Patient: sex M, age 38
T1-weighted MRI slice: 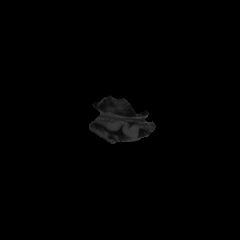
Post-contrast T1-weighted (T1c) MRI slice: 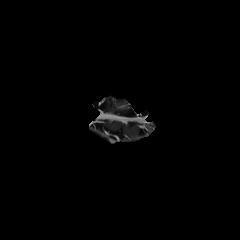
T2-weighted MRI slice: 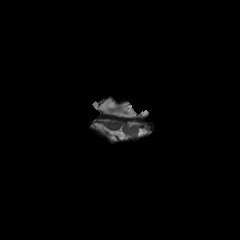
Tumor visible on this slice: no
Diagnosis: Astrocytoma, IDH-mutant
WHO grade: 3